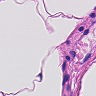
Metastatic tissue present: no